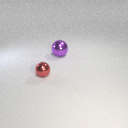
large purple metal sphere behind small red metal sphere